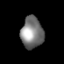
Tissue: prostate
Cell type: T cells
Senescence score: 0.7644
Nuclear area (px): 685
Mean DAPI intensity: 125.582